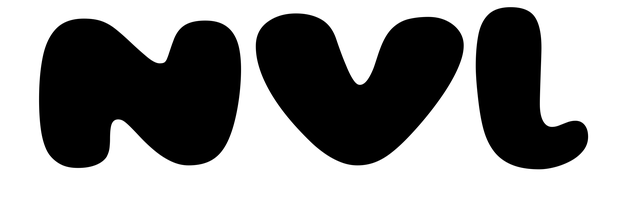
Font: Gluten_Black